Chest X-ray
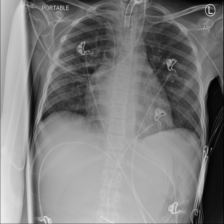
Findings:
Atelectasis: negative
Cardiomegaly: negative
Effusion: negative
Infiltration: negative
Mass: negative
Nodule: negative
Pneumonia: negative
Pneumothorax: negative
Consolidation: negative
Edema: negative
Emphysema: negative
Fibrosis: negative
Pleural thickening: negative
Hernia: negative